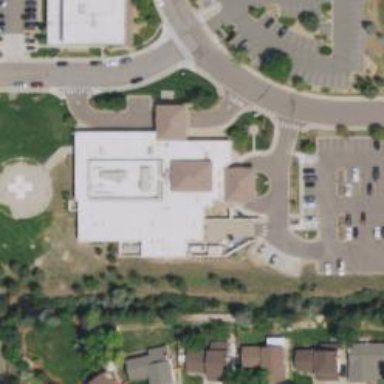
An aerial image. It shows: Clinic building offering healthcare services.